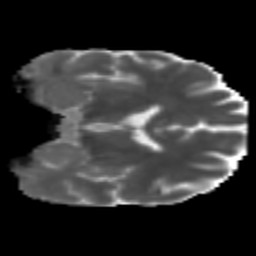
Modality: MD
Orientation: coronal
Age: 48
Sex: male
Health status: healthy
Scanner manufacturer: philips
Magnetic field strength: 3 T
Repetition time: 10.61 s
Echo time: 0.07044 s